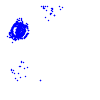
Particle: electron